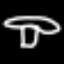
Label: mushroom